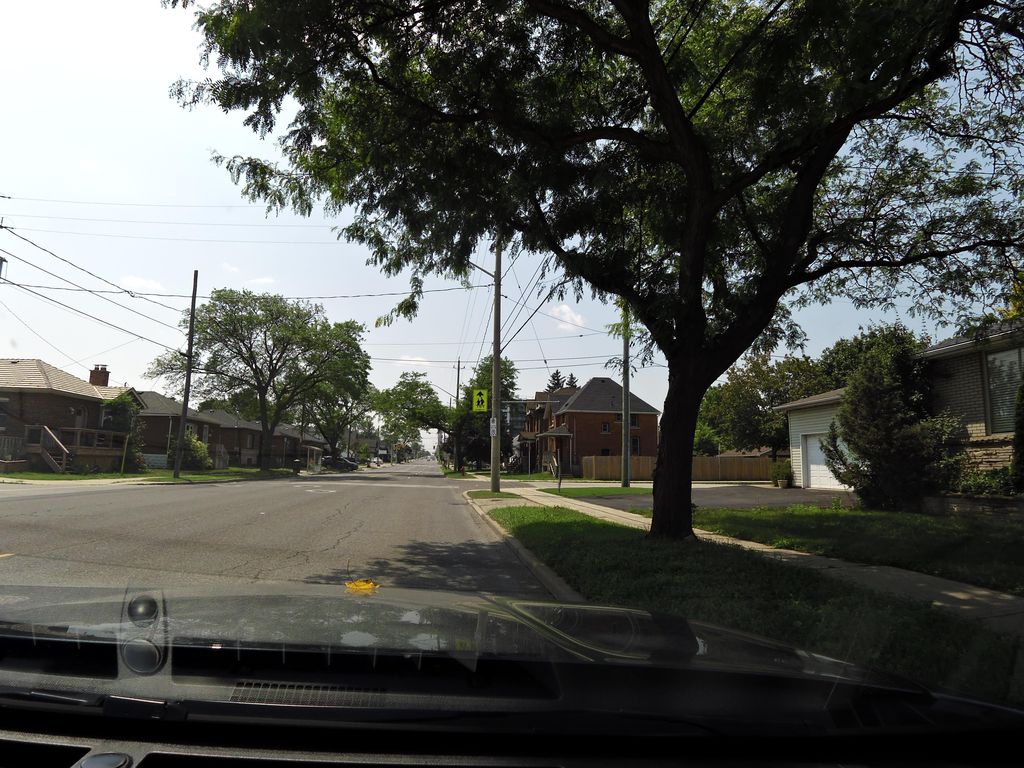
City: hamilton